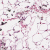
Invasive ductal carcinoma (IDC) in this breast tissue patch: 0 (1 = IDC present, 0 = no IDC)